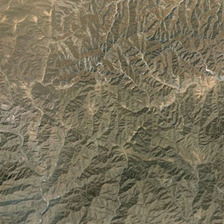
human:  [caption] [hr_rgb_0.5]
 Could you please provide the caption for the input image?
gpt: the mountains here are gently rolling .

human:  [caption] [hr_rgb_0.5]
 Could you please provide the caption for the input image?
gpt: the mountains here are gently rolling .

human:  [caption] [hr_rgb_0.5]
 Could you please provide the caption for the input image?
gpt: it is a piece of light green mountain .

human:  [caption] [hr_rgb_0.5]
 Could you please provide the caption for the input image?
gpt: it is a piece of light green mountain .

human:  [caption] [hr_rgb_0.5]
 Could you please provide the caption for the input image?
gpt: it is a piece of light green mountain .